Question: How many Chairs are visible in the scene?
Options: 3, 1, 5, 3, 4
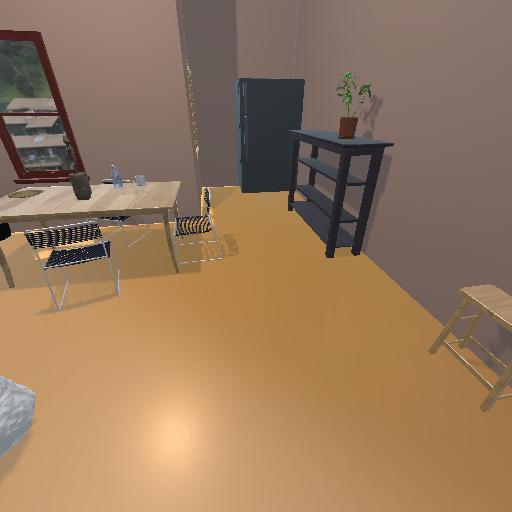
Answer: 3